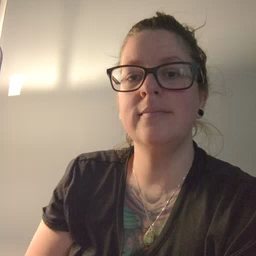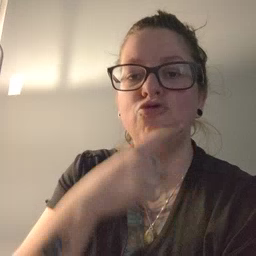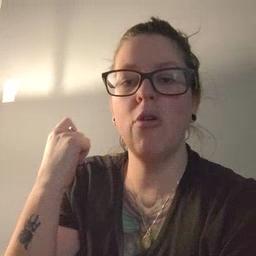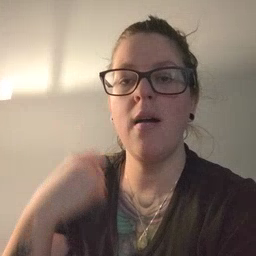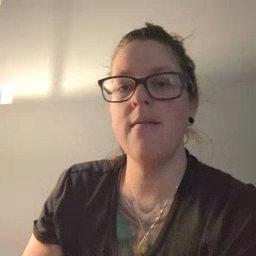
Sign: dry